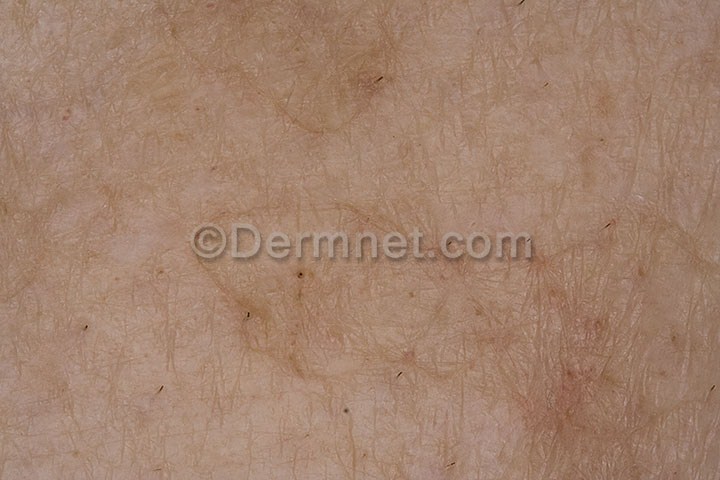
Disease: Seborrheic Keratoses and other Benign Tumors